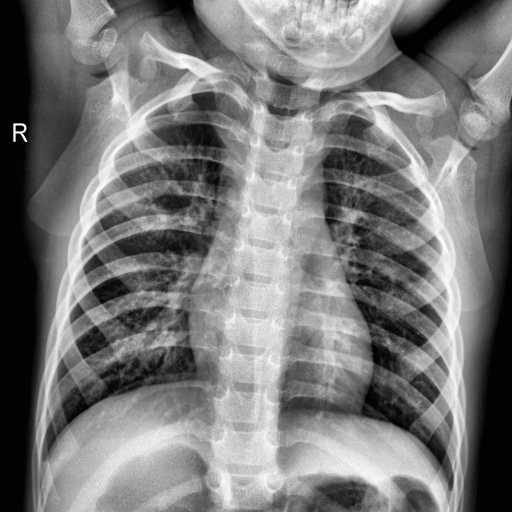
Finding: NORMAL